Question: I have the following style to get this effect:
It works in IE9 and Chrome but not in IE8. What should I change to make it work in IE8.
Please note that I have applied this style to a tag encapsulating the image.

'''
border-collapse: separate !important;
box-shadow: 0px 0.5px 11px 4px #888888;
'''
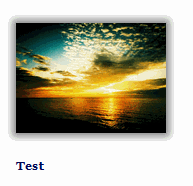
Answer: You can use IE specific 'filter' css rules to acheive this and forgo the CSS3PIE entirely.
This will give you something close to what you are looking for.
'''
filter:
progid:DXImageTransform.Microsoft.Shadow(color=#aaaaaa,direction=0,strength=5),
progid:DXImageTransform.Microsoft.Shadow(color=#aaaaaa,direction=45,strength=2),
progid:DXImageTransform.Microsoft.Shadow(color=#aaaaaa,direction=90,strength=5),
progid:DXImageTransform.Microsoft.Shadow(color=#aaaaaa,direction=135,strength=5),
progid:DXImageTransform.Microsoft.Shadow(color=#aaaaaa,direction=180,strength=10),
progid:DXImageTransform.Microsoft.Shadow(color=#aaaaaa,direction=225,strength=5),
progid:DXImageTransform.Microsoft.Shadow(color=#aaaaaa,direction=270,strength=5),
progid:DXImageTransform.Microsoft.Shadow(color=#aaaaaa,direction=315,strength=2);
'''
A demo can be viewed here: <URL>
And for more information on IE filters see this MSDN article: <URL>
Many of these filters have been supported since IE4, well before css2, and at a time when no browser fully supported CSS1. So if you think the glow filter looks ugly blame it on 1997 not Microsoft. ;)